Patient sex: F
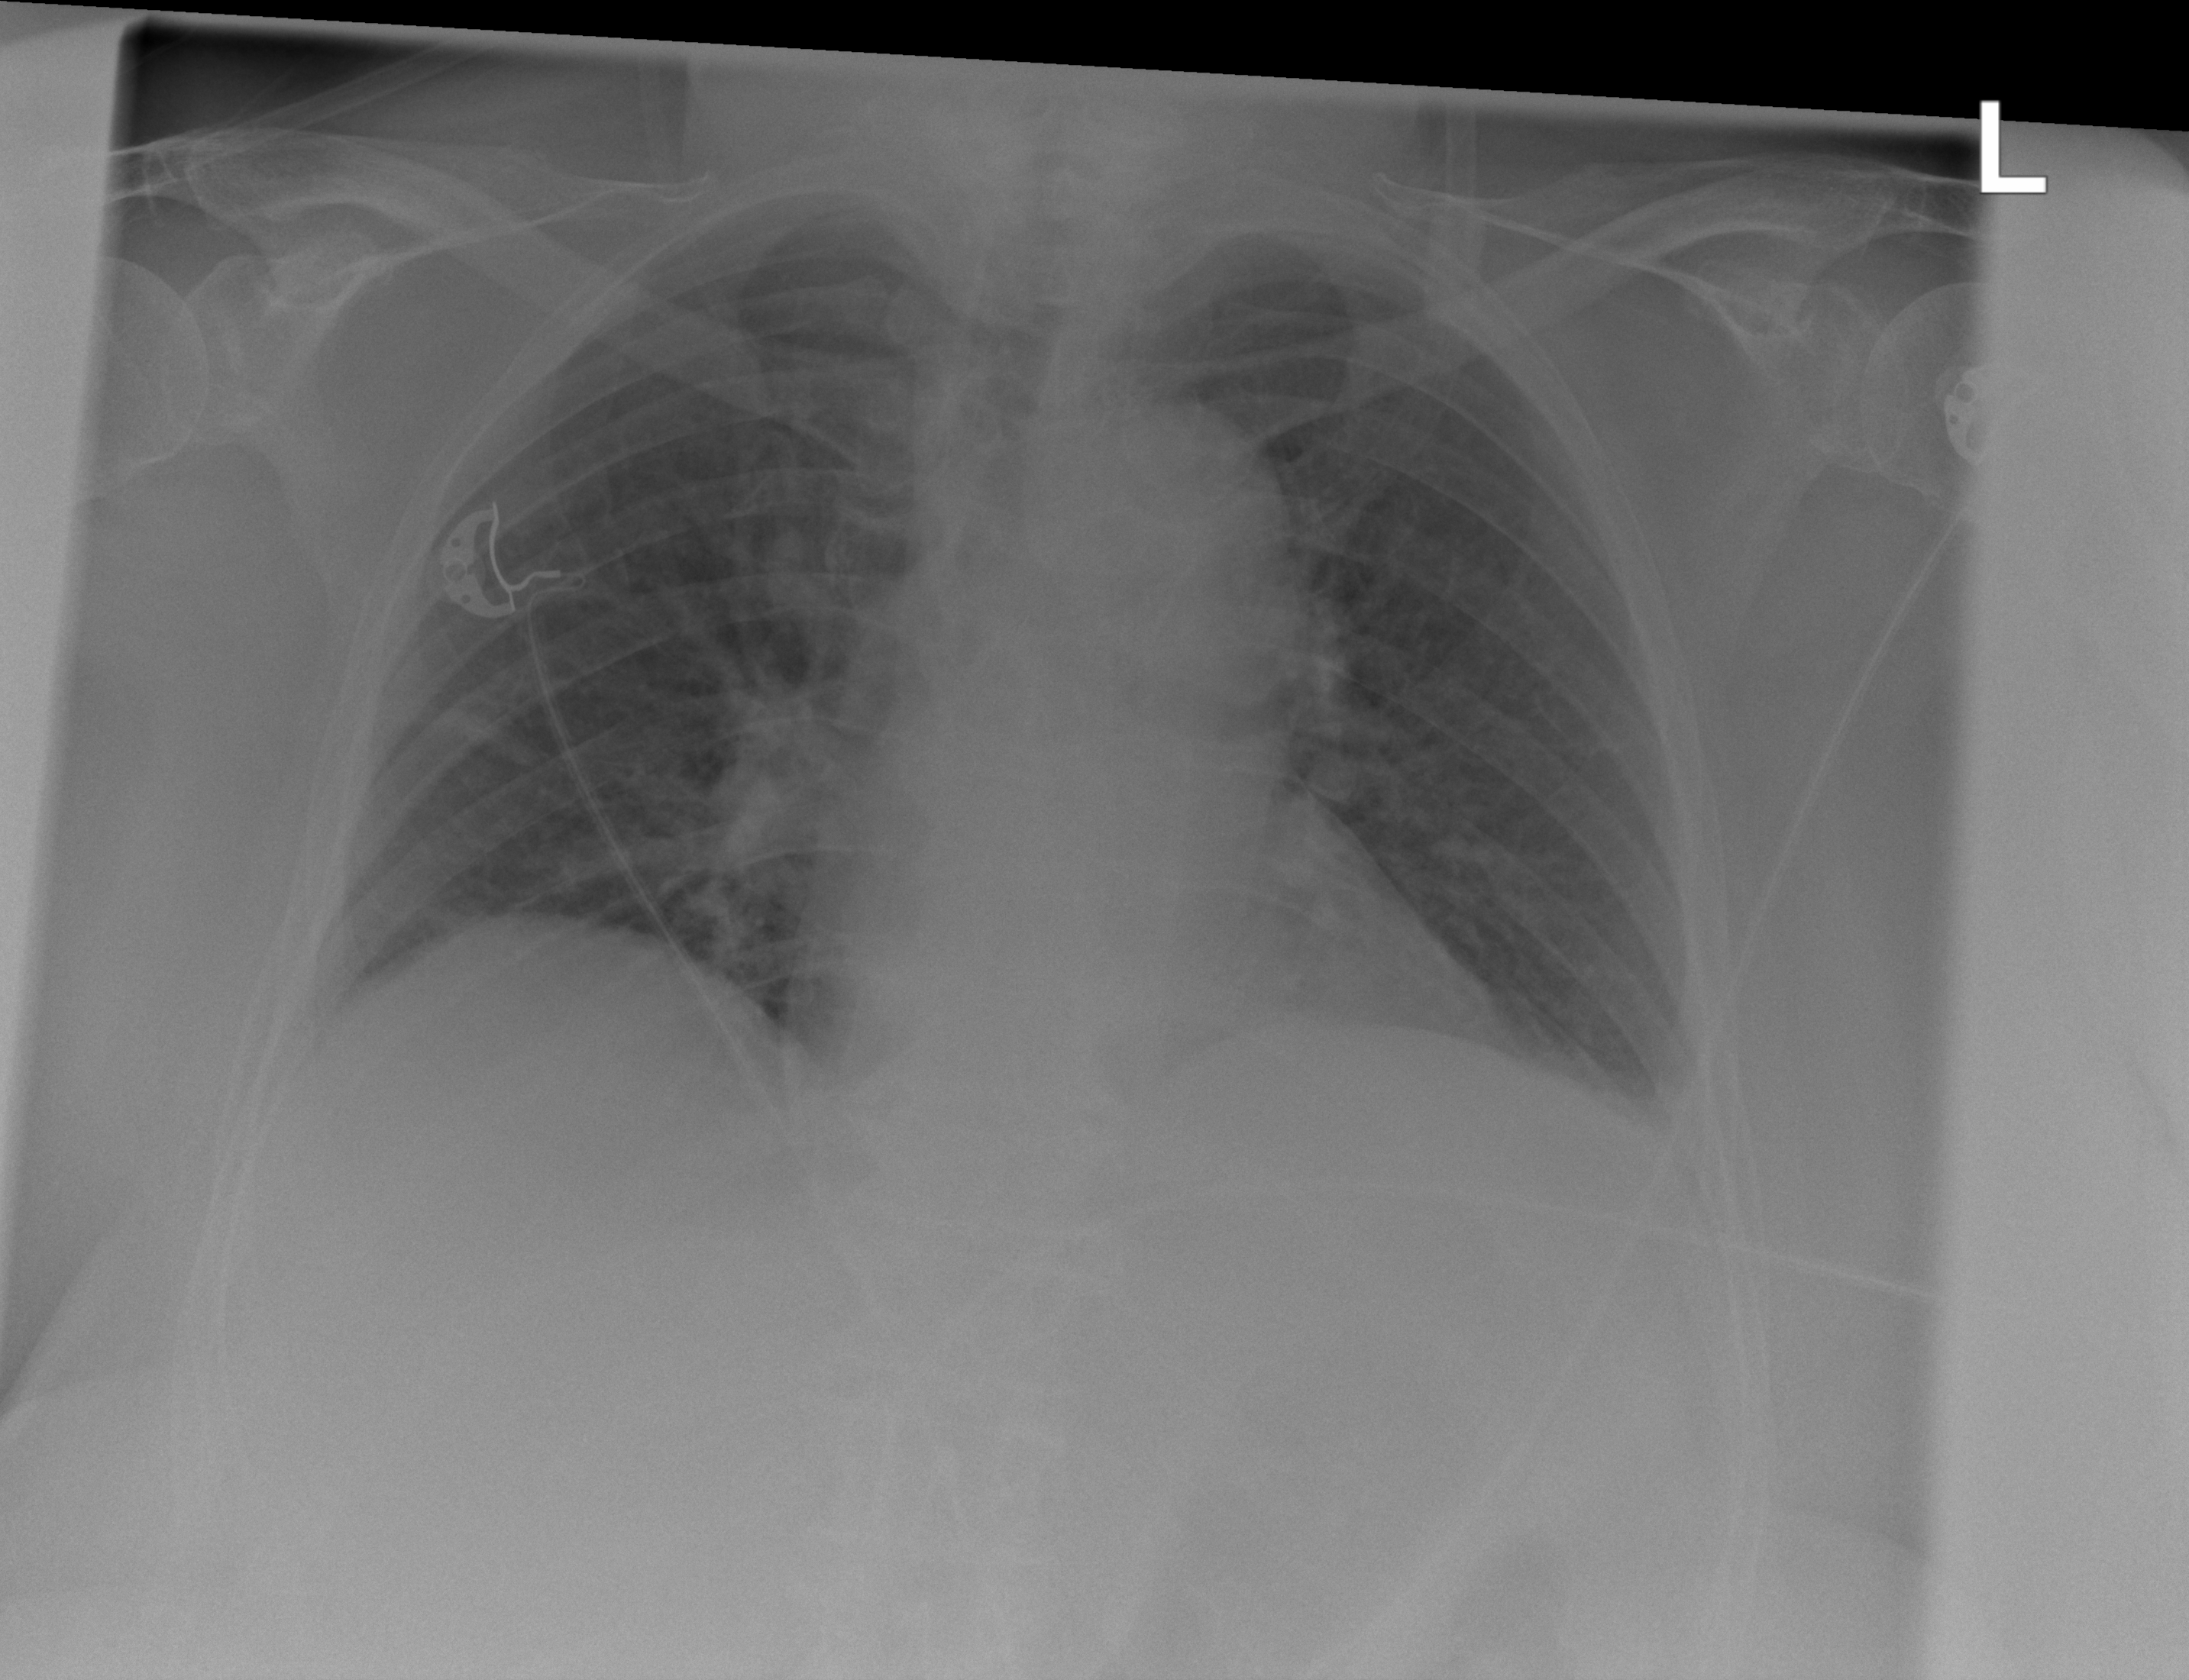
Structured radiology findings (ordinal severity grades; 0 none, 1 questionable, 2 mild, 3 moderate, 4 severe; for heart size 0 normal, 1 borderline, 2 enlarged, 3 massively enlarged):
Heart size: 0
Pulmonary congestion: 2
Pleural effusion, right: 1
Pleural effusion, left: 2
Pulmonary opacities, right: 1
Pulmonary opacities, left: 1
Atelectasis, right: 2
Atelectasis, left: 2